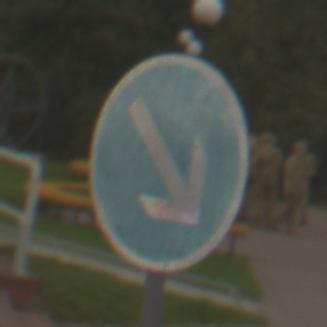
Verkehrszeichen: VorgeschriebeneVorbeifahrtRechts
Umgebung: Outdoor, Suburban
Tageszeit: MorningAfternoon
Wetter: Overcast
Licht: Natural
Jahreszeit: NotSpecified
Kontrast: LowContrast